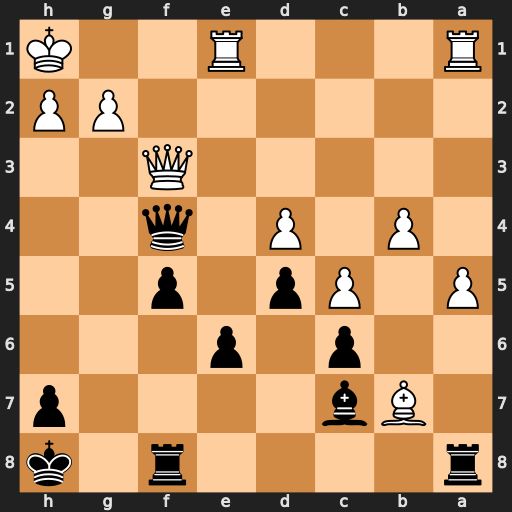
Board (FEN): r4r1k/1Bb4p/2p1p3/P1Pp1p2/1P1P1q2/5Q2/6PP/R3R2K
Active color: b
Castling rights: -
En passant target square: -
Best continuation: Qxh2#